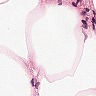
Metastatic tissue present: no